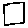
Label: square